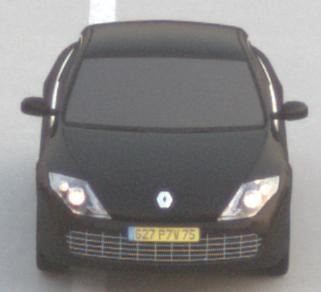
Make: Renault
Model: Laguna Coupé TCe 170
Detailed model: Laguna (III) Coupé
Model produced from: 2010/11
Model produced until: 2011/05
Doors: 2
Color: black
Road condition: dry road
Daytime: dawn
Contrast: low contrast